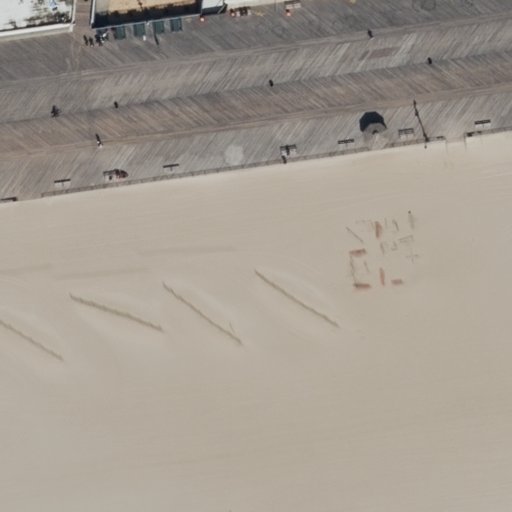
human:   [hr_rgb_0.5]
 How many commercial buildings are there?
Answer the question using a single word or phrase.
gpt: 0

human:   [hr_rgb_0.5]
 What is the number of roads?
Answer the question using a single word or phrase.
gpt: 2

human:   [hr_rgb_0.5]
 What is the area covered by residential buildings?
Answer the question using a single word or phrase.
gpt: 68m2

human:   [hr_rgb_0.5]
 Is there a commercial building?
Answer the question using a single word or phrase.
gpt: no

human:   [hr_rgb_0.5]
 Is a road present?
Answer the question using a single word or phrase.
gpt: yes

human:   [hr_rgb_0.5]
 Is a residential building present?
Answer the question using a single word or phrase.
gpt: yes

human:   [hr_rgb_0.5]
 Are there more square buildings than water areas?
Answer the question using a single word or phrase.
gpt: no

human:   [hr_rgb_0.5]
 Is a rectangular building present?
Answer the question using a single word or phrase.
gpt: yes

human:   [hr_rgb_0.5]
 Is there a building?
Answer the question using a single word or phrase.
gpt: yes

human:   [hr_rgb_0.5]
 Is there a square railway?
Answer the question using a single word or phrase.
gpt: no

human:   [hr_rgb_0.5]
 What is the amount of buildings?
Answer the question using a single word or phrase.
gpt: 1

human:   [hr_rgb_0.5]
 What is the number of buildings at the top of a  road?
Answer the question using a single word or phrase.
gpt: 1

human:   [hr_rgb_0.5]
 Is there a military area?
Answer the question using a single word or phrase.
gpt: no

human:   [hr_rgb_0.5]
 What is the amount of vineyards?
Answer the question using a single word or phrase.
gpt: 0

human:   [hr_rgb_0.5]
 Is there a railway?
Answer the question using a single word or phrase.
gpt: no

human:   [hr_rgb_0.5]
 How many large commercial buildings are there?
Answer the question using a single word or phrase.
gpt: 0

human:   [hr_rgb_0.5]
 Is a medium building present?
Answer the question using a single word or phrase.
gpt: no

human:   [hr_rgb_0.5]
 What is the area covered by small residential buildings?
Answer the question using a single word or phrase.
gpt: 68m2

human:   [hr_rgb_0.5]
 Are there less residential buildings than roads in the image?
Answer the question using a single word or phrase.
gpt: yes

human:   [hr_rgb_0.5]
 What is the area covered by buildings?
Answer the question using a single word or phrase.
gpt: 68m2

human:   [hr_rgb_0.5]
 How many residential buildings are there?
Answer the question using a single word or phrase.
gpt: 1

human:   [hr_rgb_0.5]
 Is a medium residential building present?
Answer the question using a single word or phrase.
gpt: no

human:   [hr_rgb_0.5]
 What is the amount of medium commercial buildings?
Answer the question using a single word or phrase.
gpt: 0

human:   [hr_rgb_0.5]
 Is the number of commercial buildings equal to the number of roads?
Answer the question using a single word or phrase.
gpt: no

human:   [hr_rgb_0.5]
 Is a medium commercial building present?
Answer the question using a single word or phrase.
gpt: no

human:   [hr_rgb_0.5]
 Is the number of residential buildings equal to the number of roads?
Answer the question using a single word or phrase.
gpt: no

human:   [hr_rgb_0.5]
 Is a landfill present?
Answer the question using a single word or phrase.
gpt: no

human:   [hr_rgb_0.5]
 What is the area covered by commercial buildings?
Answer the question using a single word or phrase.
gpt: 0m2

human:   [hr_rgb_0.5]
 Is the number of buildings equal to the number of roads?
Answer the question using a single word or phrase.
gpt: no

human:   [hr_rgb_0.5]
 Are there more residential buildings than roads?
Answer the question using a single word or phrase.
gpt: no

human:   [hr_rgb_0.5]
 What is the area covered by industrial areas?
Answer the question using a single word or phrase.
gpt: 0m2

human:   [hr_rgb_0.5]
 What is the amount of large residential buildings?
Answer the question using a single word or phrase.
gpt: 0

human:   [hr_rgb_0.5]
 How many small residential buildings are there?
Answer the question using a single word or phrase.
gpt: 1

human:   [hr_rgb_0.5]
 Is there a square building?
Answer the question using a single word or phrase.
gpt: no

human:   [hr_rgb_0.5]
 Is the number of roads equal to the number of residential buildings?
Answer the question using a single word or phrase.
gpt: no

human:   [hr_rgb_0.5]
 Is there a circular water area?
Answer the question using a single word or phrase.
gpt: no

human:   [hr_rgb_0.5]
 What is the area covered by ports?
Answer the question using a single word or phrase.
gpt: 0m2

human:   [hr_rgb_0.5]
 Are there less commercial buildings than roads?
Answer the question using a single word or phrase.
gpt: yes

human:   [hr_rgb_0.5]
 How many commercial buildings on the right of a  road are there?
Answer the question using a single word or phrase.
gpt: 0

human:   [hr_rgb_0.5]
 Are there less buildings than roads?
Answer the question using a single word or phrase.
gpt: yes

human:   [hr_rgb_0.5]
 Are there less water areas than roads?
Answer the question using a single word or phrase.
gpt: yes

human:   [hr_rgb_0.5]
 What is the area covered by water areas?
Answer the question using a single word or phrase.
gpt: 0m2

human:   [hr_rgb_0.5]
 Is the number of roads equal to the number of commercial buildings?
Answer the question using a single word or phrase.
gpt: no

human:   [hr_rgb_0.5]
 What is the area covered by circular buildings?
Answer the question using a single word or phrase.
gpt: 0m2

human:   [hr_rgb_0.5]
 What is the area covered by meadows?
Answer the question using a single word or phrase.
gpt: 0m2

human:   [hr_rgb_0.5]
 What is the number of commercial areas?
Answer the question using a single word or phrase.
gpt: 0

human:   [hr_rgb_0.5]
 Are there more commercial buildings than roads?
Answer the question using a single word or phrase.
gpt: no

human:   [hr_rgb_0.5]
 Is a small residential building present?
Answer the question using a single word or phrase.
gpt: yes

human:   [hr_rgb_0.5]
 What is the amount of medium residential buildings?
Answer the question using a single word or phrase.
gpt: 0

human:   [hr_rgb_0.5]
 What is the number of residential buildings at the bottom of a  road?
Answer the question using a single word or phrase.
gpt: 0

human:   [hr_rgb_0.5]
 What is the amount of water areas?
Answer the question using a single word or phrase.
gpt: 0

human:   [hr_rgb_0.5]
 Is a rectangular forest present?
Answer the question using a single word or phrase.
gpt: no

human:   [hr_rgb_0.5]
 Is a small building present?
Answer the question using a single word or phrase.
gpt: yes

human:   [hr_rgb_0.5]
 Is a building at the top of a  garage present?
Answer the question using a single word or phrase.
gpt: no

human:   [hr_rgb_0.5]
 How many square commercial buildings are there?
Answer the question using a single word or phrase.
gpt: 0

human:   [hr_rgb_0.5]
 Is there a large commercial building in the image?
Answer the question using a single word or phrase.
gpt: no

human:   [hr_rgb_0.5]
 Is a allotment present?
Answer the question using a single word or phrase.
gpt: no

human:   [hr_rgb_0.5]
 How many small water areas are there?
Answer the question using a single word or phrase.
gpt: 0

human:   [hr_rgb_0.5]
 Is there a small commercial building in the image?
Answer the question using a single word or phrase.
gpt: no

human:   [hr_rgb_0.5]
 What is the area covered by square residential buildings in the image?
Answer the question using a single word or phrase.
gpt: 0m2

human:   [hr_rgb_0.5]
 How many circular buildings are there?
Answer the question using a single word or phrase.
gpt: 0

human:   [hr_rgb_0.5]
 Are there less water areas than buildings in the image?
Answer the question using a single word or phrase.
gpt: yes

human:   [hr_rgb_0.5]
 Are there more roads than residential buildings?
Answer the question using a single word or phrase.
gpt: yes

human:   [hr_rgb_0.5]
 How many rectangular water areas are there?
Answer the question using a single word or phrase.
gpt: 0